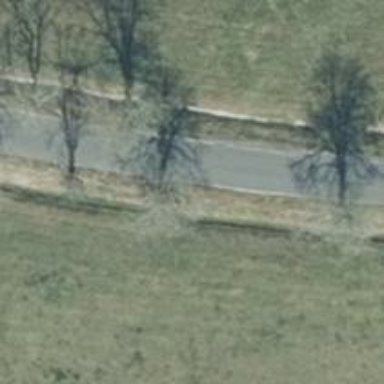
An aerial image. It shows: Avenue lined with broadleaved deciduous trees.